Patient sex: F
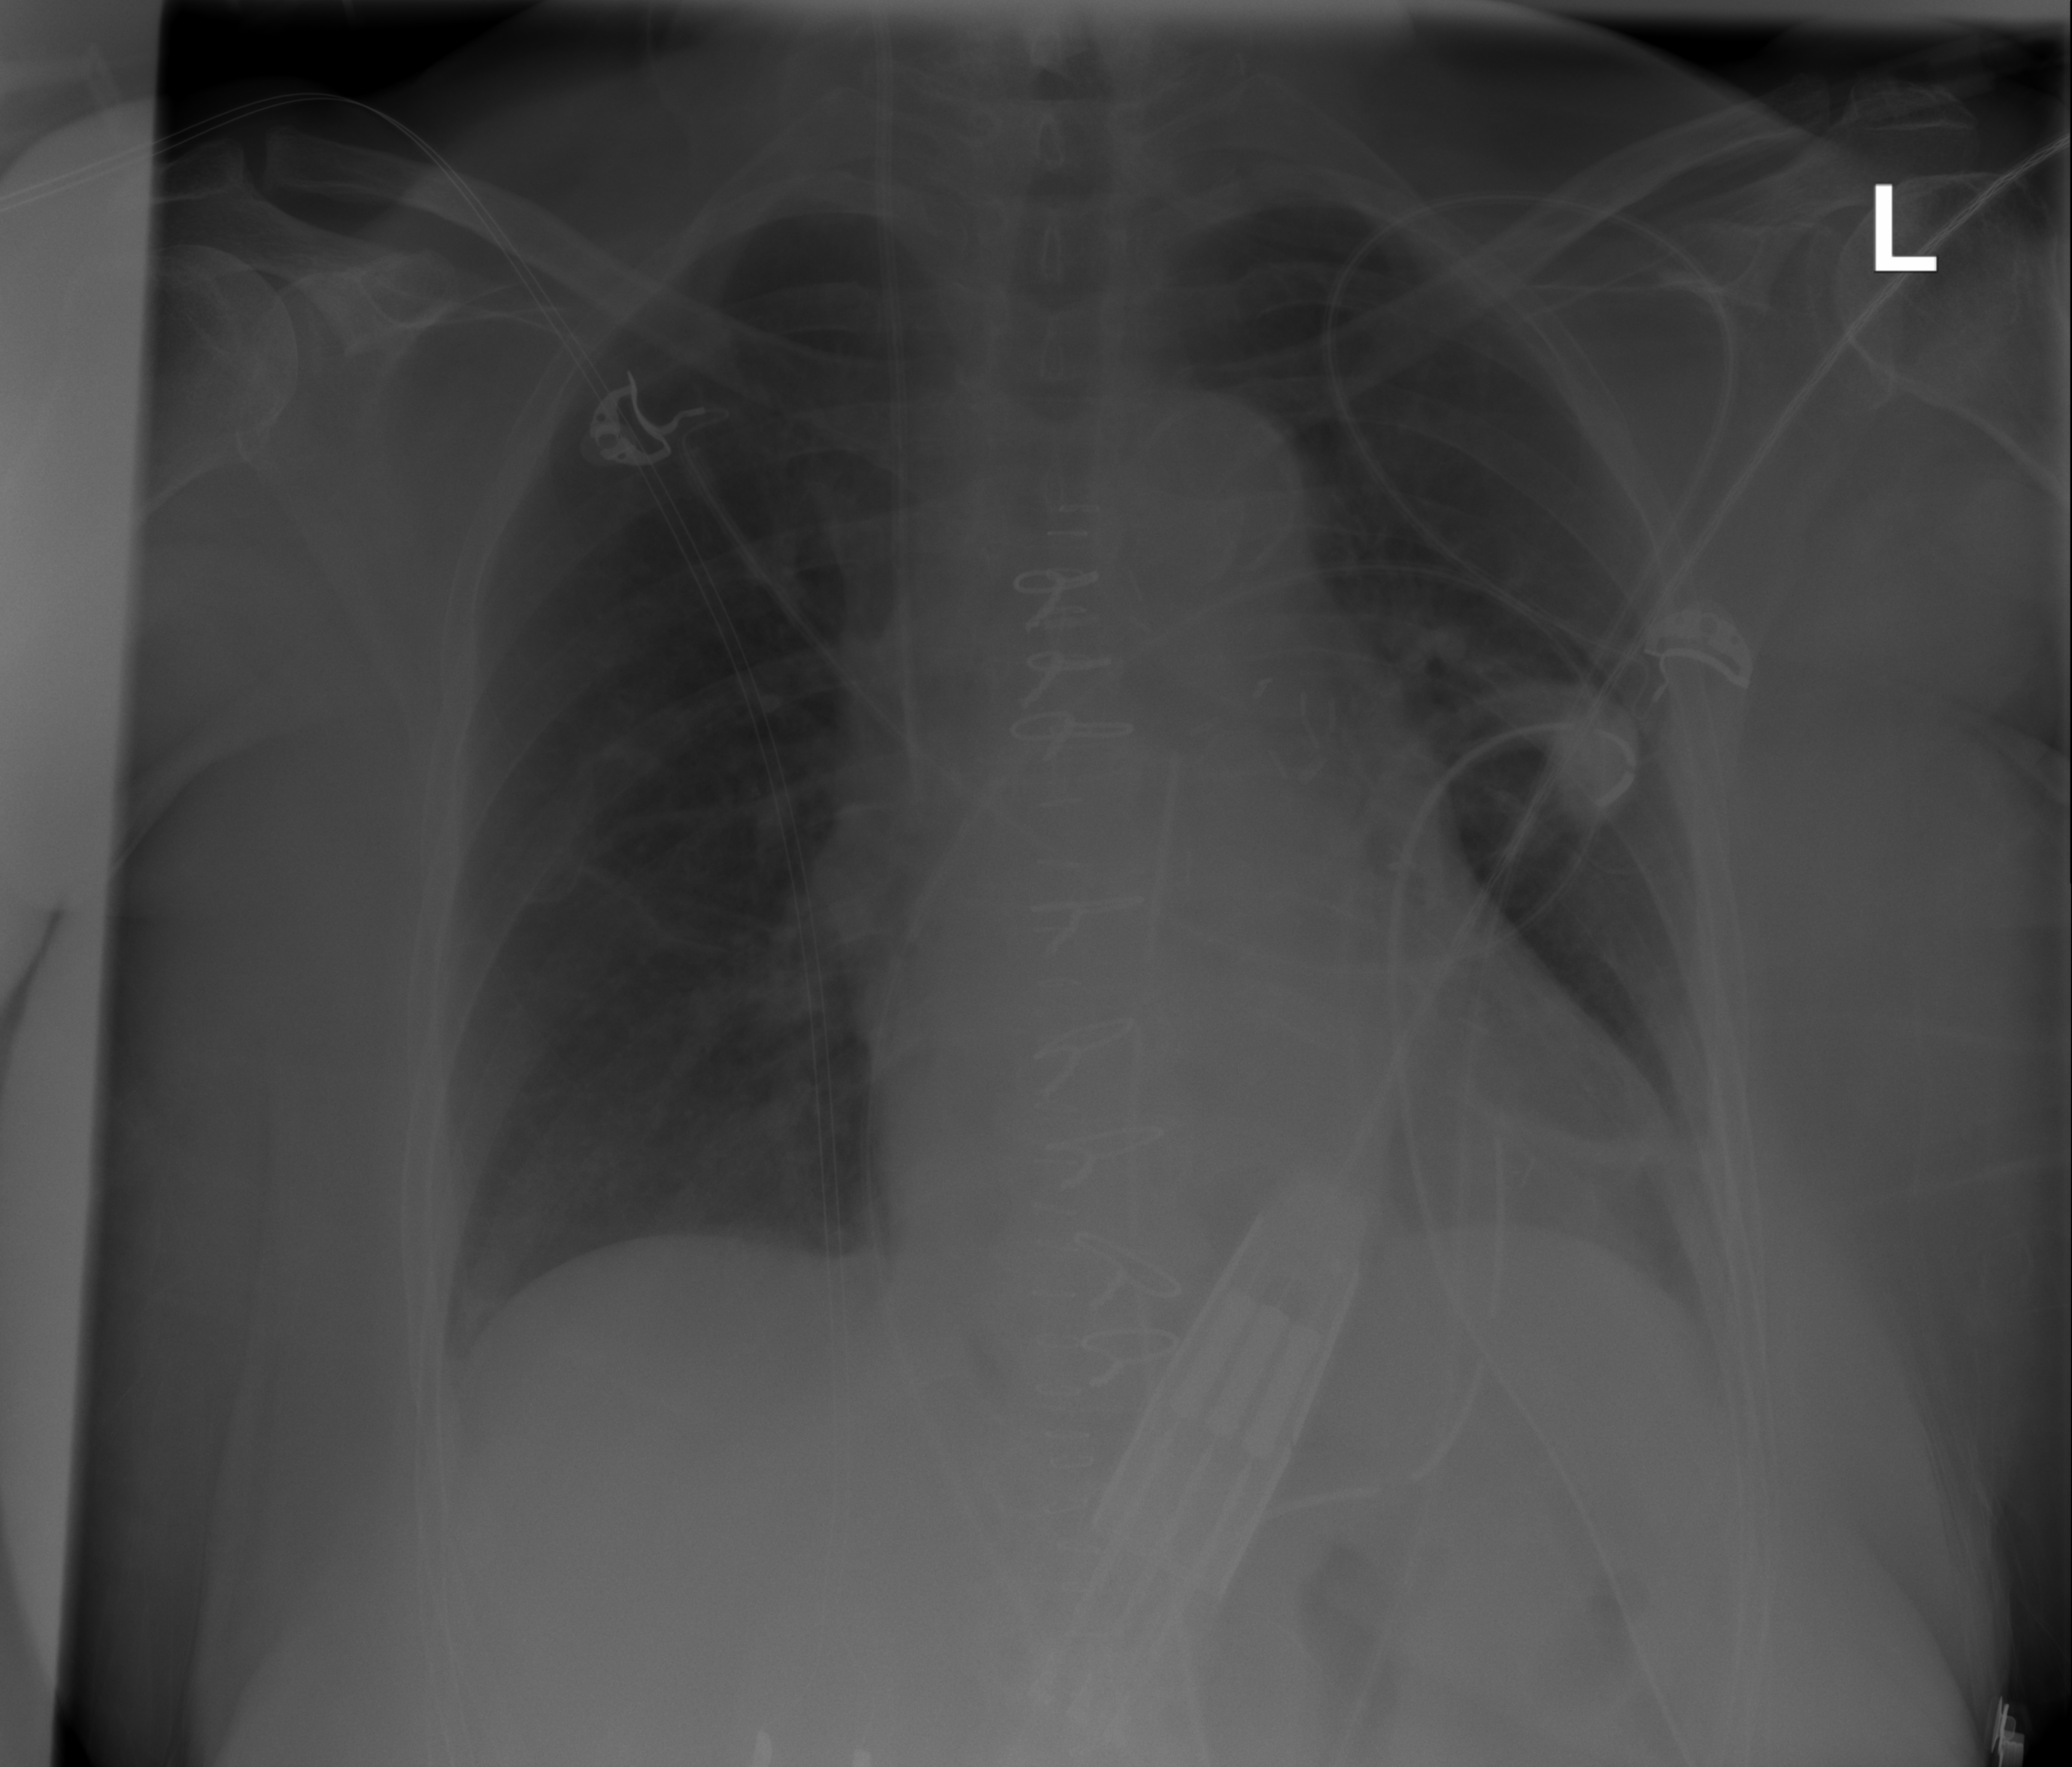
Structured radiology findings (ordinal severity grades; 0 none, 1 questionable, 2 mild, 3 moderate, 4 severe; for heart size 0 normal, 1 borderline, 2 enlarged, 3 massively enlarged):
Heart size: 2
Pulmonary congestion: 0
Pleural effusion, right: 0
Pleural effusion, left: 1
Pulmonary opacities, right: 0
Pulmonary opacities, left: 0
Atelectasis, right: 0
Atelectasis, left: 0